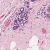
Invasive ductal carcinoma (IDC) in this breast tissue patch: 0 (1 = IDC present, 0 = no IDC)